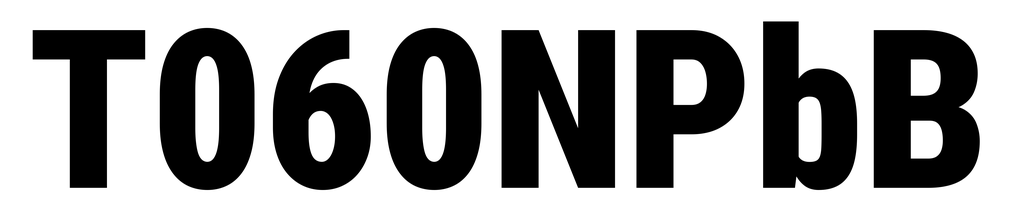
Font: Roboto_Condensed_Black